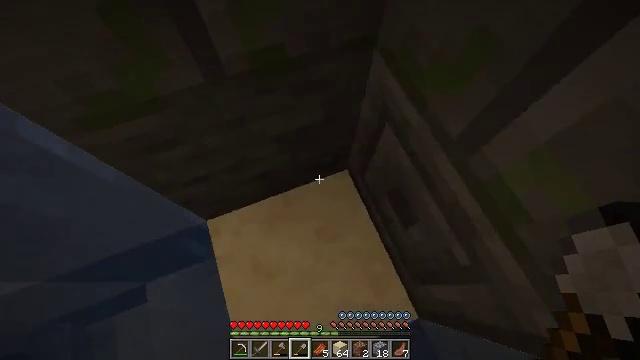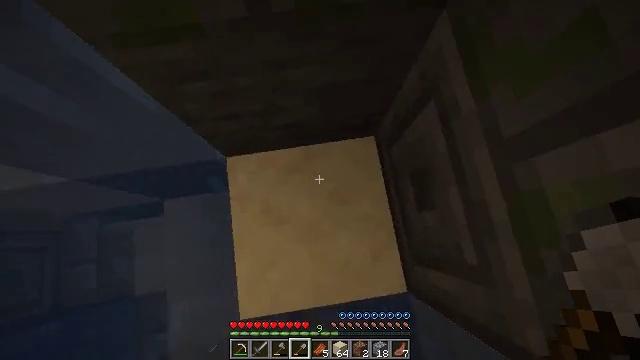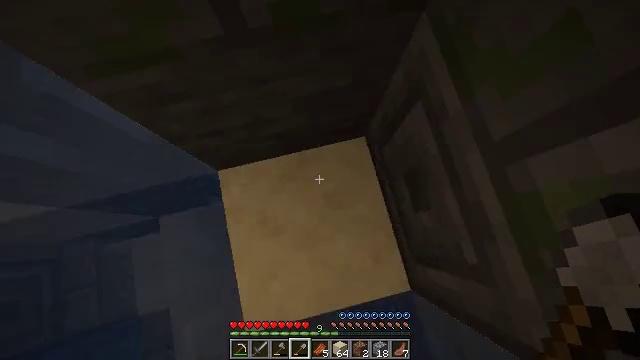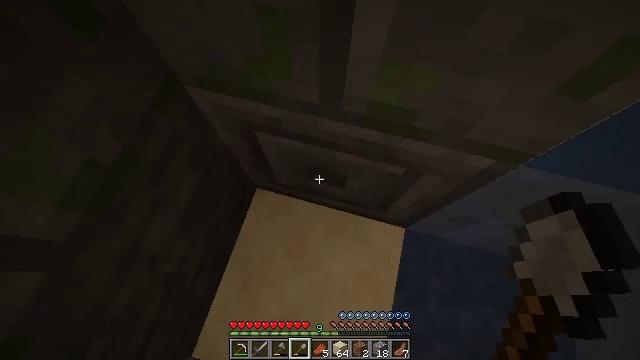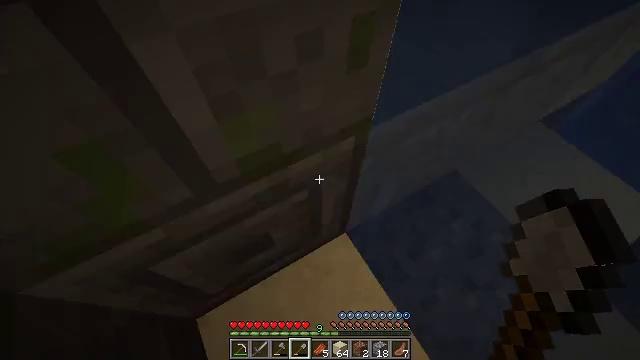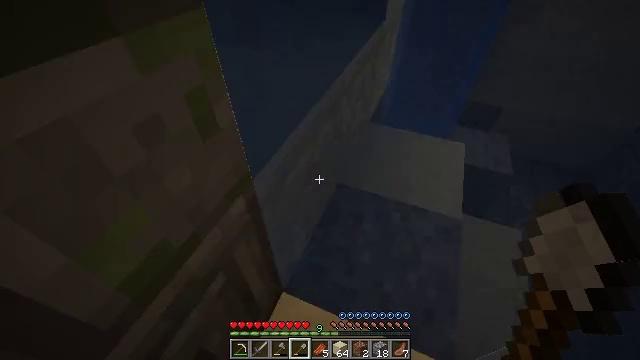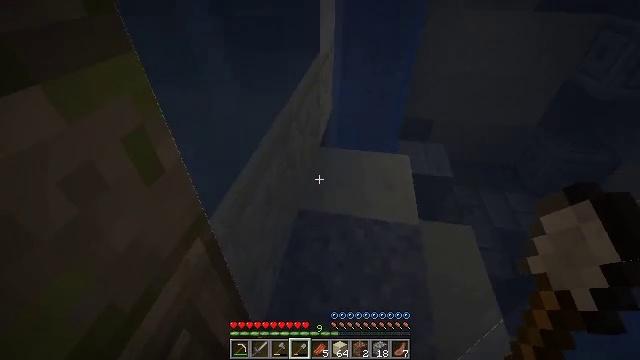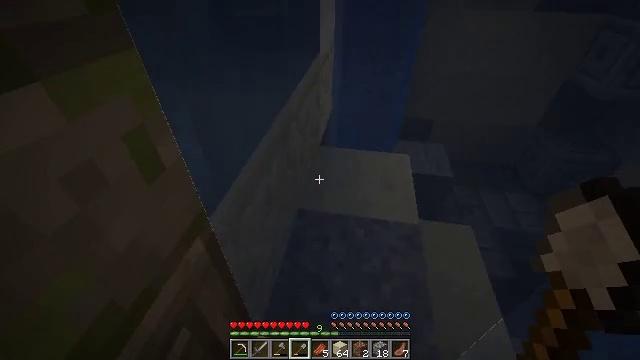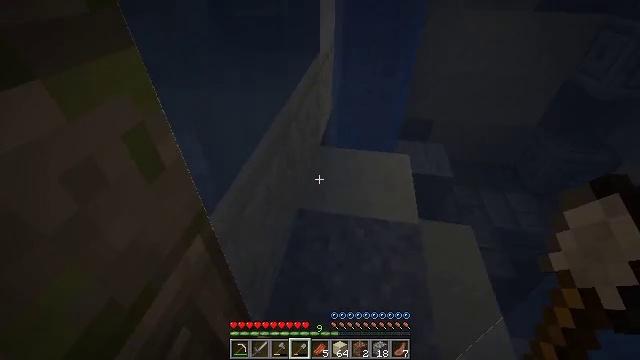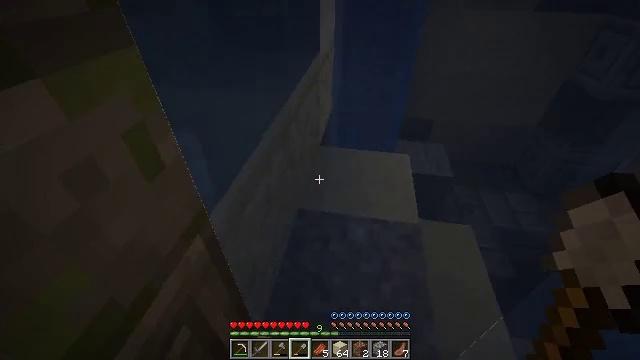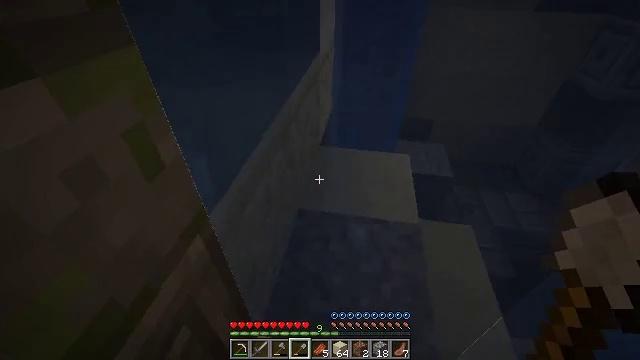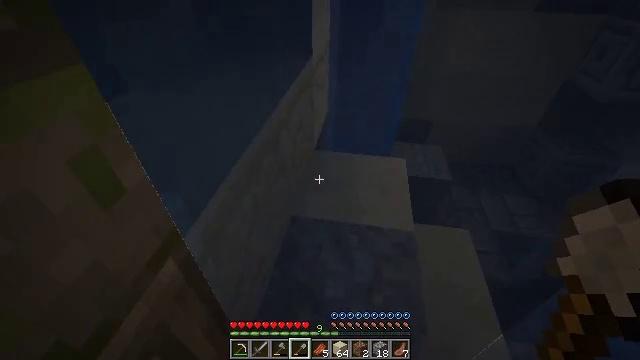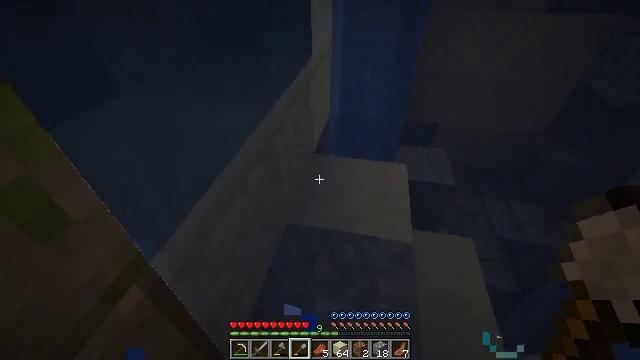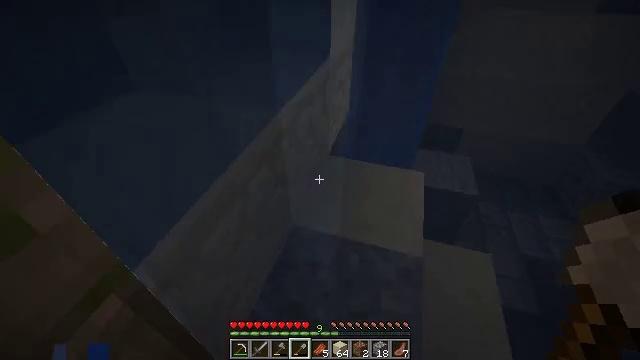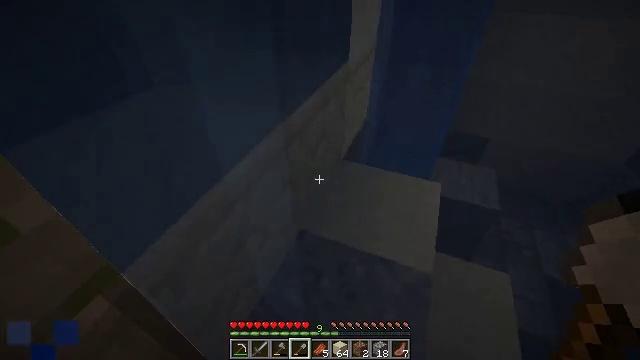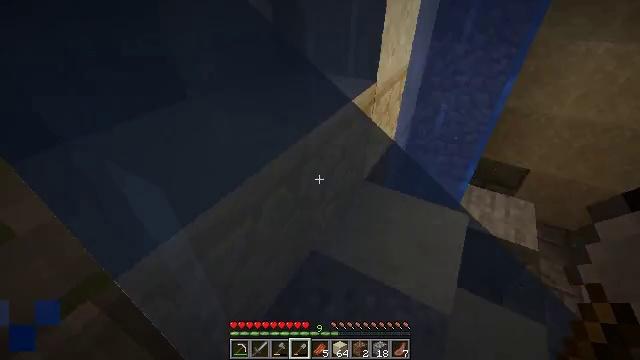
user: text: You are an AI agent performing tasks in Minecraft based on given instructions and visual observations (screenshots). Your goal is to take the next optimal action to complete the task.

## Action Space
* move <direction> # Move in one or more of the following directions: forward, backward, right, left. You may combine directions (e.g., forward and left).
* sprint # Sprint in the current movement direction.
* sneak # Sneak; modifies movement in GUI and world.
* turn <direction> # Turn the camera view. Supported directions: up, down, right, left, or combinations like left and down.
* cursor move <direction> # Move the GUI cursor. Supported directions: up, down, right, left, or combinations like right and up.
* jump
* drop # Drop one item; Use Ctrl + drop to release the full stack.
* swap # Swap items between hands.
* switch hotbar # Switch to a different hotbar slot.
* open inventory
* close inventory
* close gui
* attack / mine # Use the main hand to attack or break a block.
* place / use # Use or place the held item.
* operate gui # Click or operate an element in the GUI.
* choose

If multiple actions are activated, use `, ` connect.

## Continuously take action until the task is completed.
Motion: motion action
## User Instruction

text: Mine sand by the water.
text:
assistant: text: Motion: turn left and down
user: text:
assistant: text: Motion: turn right
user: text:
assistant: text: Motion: turn right and up
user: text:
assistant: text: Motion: turn right and up
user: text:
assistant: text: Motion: turn right and up
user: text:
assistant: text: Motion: turn right and up
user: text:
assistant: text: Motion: no_op
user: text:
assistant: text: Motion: no_op
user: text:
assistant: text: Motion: no_op
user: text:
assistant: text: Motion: no_op
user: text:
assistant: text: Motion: move forward and move right
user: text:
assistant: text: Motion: move forward and move right, turn left
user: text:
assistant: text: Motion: move forward and move right, turn left
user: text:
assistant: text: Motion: move forward and move right, turn left
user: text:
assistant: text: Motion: move forward and move right, turn left and up
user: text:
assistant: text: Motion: move forward and move right, turn left and up
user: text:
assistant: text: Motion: move forward and move right, turn left and up
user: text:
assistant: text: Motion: move forward and move right, turn left and up
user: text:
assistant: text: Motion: move forward and move right
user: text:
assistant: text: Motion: move forward, turn left
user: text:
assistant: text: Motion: move forward, turn left
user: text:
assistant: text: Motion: move forward, turn left and up
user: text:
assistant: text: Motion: move forward, turn left
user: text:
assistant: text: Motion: move forward, turn left
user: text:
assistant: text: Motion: move forward, turn left
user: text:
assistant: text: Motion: move forward, turn left
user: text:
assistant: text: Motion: move forward, turn left and up, jump
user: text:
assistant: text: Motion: move forward, sprint, turn left and up, jump
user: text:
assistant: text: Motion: move forward, sprint, turn left, jump
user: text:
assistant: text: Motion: move forward, sprint, jump